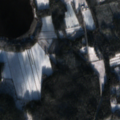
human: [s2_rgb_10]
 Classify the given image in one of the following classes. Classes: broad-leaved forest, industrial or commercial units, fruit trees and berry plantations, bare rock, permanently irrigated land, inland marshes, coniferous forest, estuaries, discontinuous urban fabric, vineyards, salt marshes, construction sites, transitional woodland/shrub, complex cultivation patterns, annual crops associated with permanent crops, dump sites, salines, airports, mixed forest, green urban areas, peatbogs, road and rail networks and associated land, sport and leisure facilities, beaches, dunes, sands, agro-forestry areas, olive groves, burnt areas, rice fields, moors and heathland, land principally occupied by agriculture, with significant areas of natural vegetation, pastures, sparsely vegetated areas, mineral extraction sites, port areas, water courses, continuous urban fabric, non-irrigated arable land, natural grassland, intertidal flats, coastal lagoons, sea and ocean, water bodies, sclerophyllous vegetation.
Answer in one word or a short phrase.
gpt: land principally occupied by agriculture, with significant areas of natural vegetation, coniferous forest, water bodies